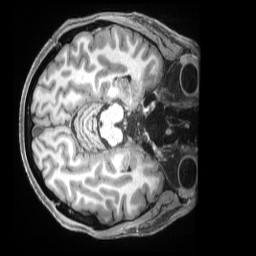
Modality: T1w
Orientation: axial
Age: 39
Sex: male
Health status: ill
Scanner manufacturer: siemens
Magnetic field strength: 3 T
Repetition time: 2.5 s
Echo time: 0.00181 s